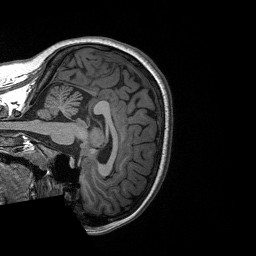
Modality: T1w
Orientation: sagittal
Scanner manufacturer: siemens
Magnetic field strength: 3 T
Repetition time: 2.3 s
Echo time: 0.00226 s